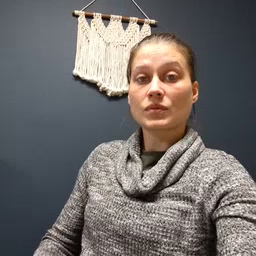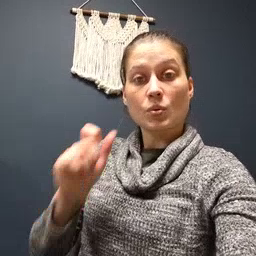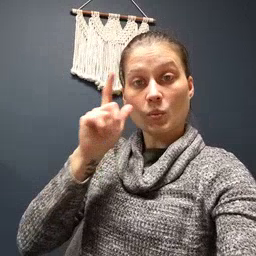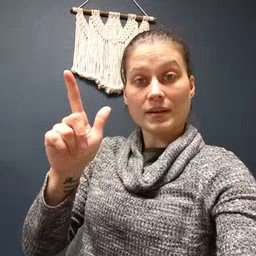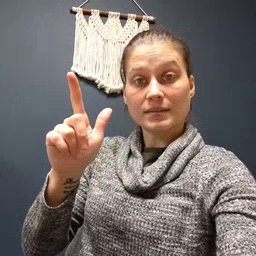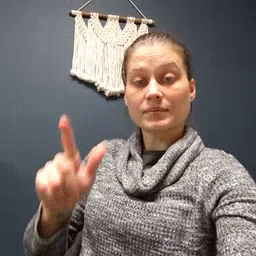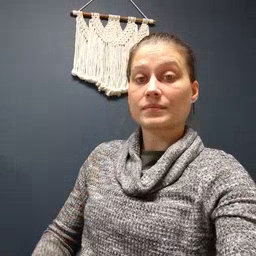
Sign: wake